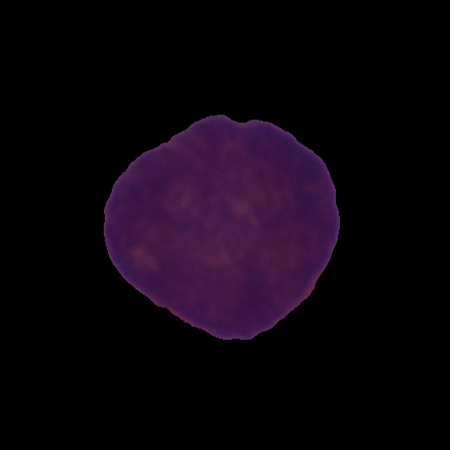
Label: cancer